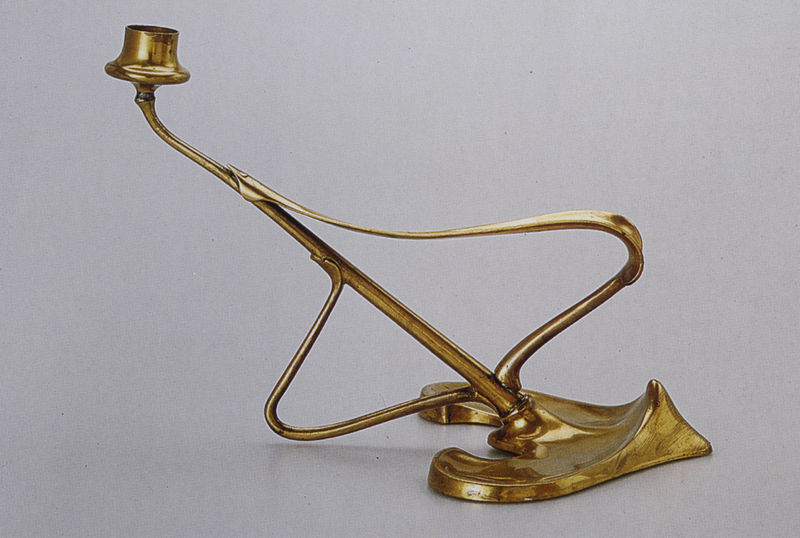
Titel: Handleuchter mit Lanzettblatt-Griff
Künstler: Richard Riemerschmid
Standort: München
Institution: Münchner Stadtmuseum
Schlagwörter: blätter, fuß, kopf, schatten, bewegung, blume, elegant, geschwungen, grau, licht, ornament, sockel, natur, schlank, gold, blatt, pflanzen, schräg, schwung, bogen, jugendstil, glanz, floral, kerze, glänzend, leuchter, metall, bronze, poliert, geneigt, foto, fotografie, photographie, bögen, stiel, halterung, gefäß, messing, vergoldet, form, schlicht, gebogen, photo, organisch, ornamental, griffe, kerzenständer, kerzenhalter, ständer, halter, zipfel, vegetabil, schief, objekt, art deco, blattform, blumenform, design, geschmolzen, henry van de velde, herzform, horta, instabil, kalter, klarheit, rein, schweißpunkte, standfuß, wandhalter